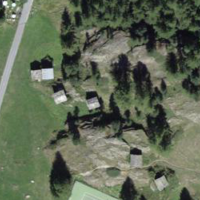
EUNIS habitat code: 26
Species observed at this site:
Papilio machaon